Interaction volume radius: 10 \u00c5
Interaction volume height: 10 \u00c5
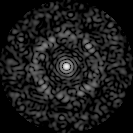
Disorder parameter: 0.8255